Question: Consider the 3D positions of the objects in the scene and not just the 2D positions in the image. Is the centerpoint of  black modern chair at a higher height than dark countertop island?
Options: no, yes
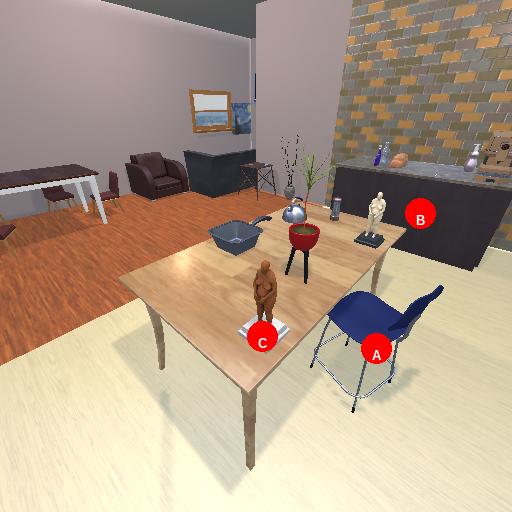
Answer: no